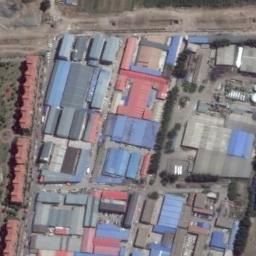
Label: industrial_area